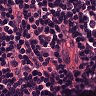
Metastatic tissue present: no